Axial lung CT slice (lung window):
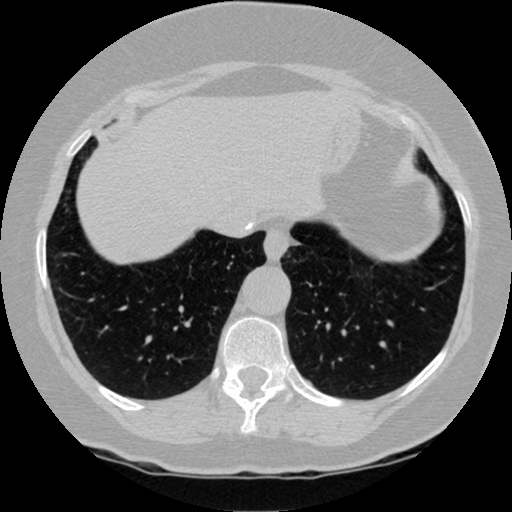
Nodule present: no